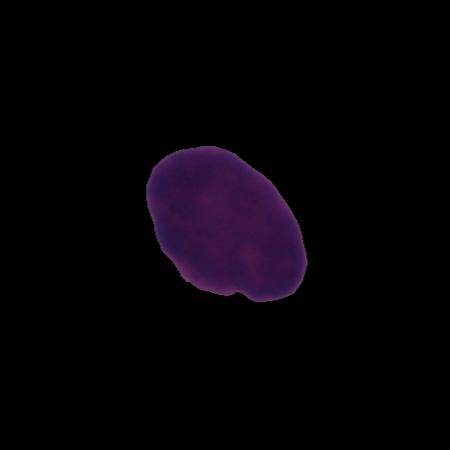
Label: healthy